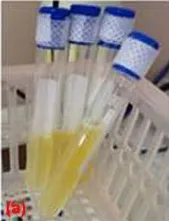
(a) After admission, there showed a cloudy and yellowish CSF.
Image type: pathology (fish)